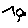
Label: bird